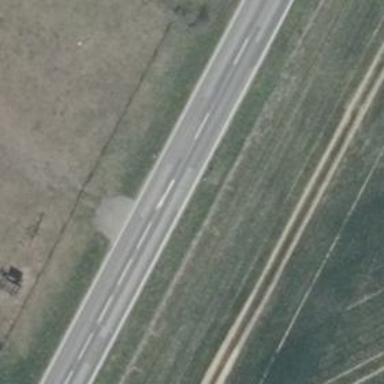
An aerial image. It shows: Primary road with asphalt surface.